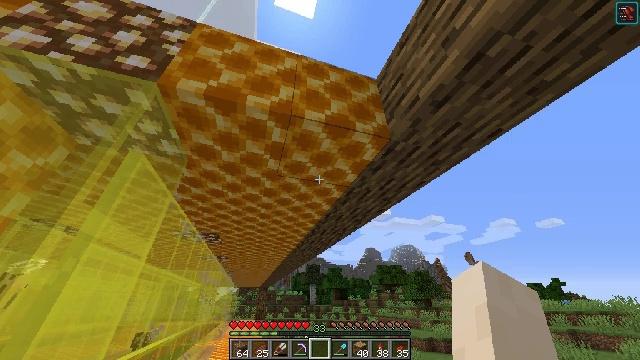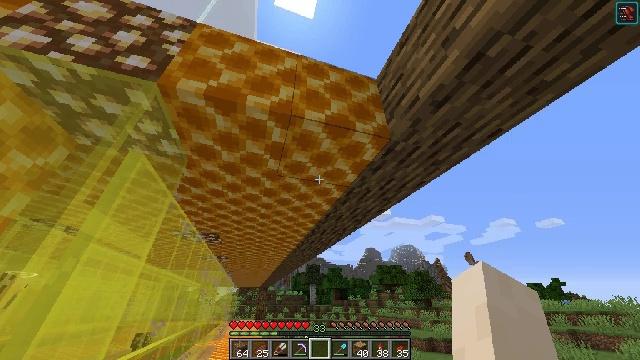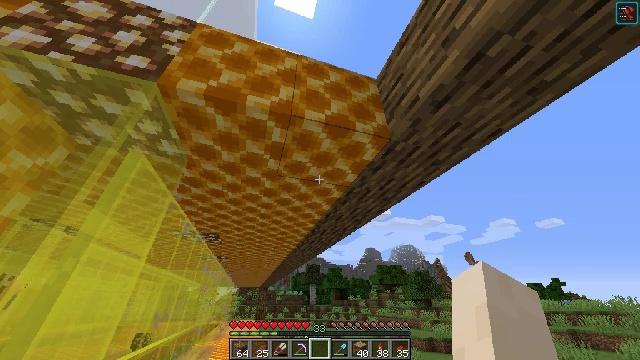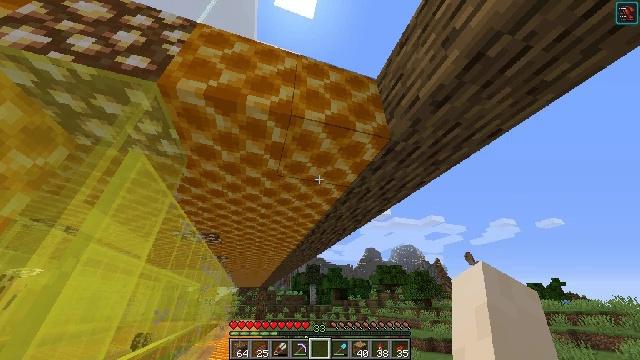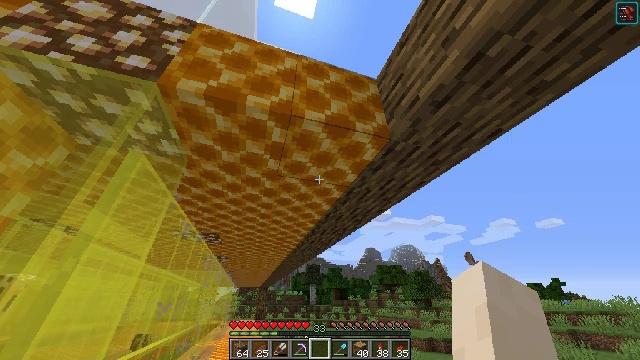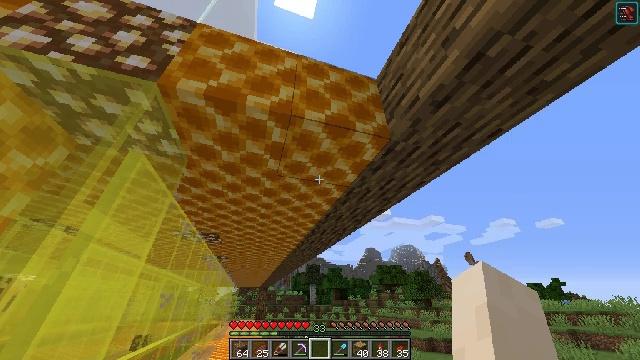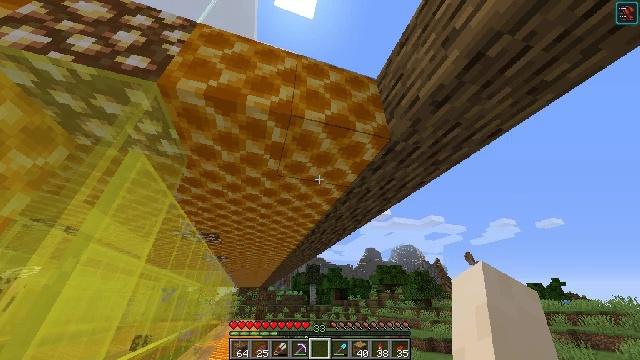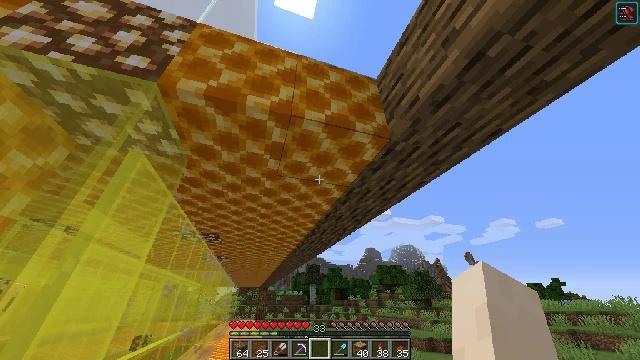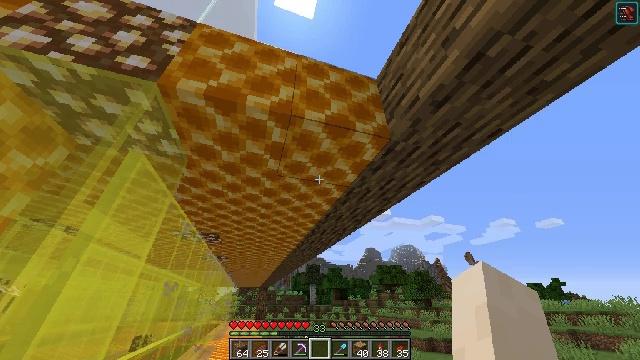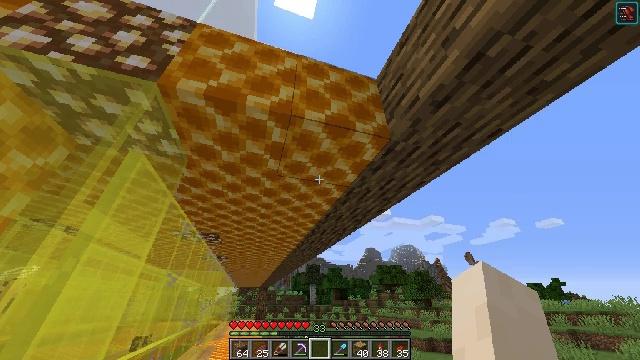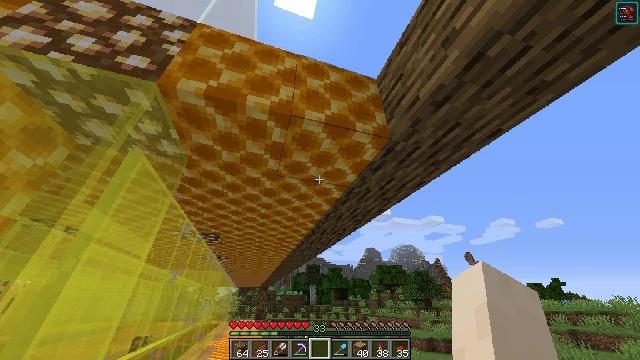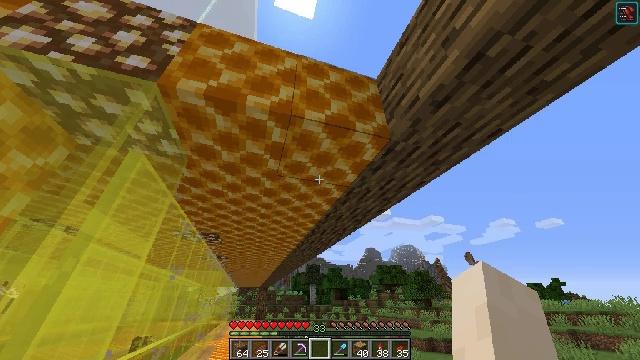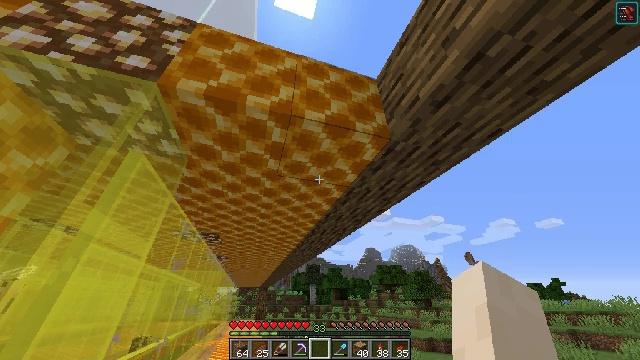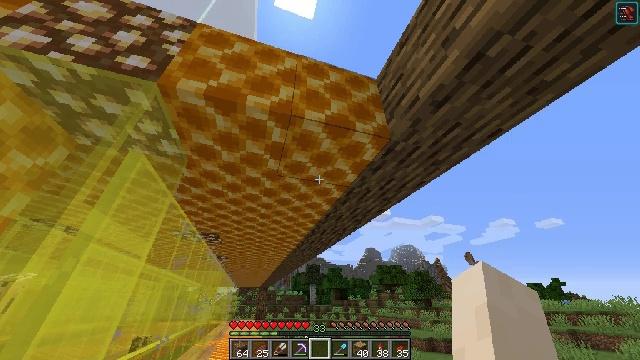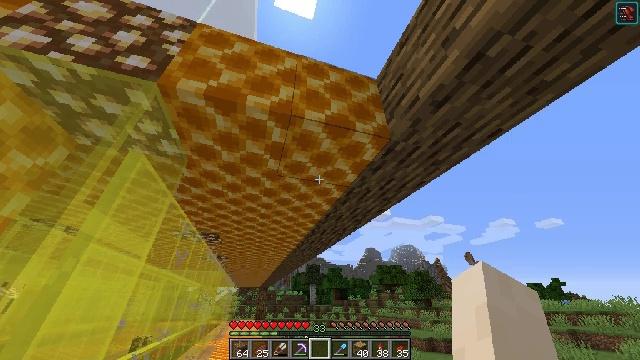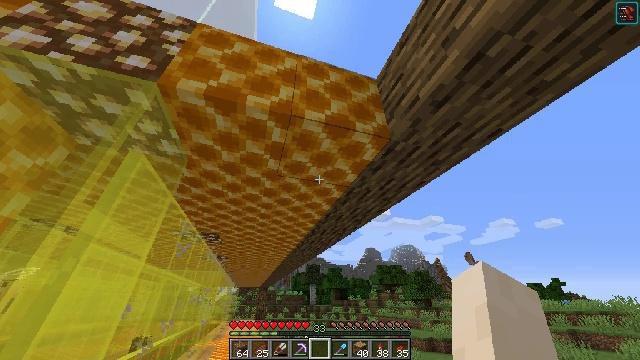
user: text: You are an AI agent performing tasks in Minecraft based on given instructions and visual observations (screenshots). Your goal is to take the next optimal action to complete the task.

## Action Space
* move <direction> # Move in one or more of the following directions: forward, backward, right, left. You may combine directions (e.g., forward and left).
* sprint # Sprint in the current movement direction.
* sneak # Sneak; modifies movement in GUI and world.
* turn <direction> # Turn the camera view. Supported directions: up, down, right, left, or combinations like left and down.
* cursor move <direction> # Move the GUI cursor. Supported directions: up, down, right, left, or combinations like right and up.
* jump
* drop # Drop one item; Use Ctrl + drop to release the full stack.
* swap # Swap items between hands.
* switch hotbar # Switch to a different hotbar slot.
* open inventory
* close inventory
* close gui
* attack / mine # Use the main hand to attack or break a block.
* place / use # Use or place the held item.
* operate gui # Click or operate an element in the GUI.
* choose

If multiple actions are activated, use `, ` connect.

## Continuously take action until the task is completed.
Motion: motion action
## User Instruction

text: Combine honeycombs to craft the honeycomb block.
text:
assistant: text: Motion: no_op
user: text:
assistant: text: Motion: no_op
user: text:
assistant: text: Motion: no_op
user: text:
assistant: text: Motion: no_op
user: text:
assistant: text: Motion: no_op
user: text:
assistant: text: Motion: no_op
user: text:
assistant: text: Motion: no_op
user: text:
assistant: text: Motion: no_op
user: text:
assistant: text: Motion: no_op
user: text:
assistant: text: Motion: no_op
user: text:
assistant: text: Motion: no_op
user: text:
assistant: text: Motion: no_op
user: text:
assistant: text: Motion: no_op
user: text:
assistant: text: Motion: no_op
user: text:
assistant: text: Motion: no_op
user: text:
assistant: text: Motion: no_op
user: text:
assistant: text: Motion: no_op
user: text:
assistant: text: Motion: no_op
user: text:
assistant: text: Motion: no_op
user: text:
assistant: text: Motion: no_op
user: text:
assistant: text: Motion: no_op
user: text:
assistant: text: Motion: no_op
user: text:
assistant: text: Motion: no_op
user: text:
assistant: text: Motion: no_op
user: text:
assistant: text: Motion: no_op
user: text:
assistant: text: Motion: no_op
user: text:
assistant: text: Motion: no_op
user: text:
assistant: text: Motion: no_op
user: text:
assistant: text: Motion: no_op
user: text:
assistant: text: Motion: no_op